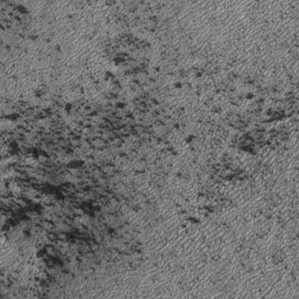
Label: frost